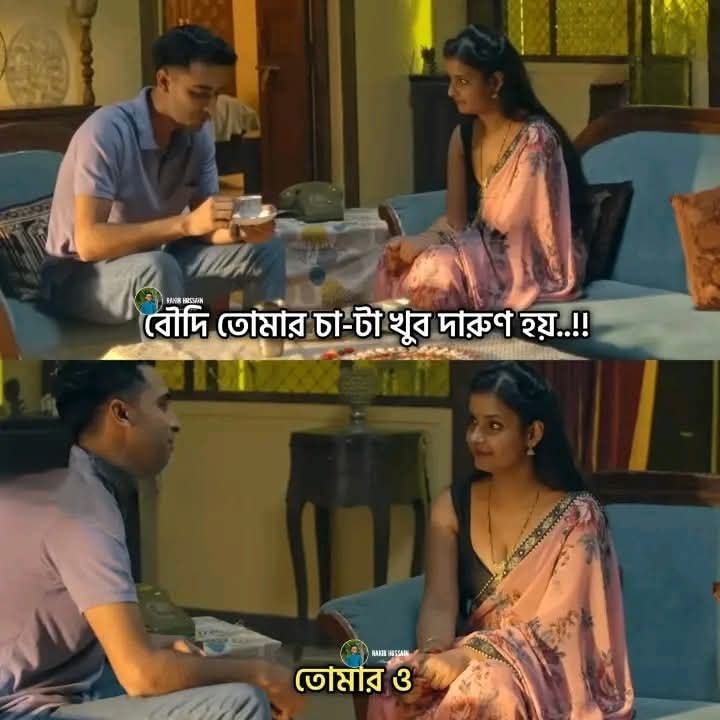
Text: বৌদি তোমার চা-টা খুব দারুণ হয়..!!
তোমার ও
Label: Non Hate